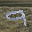
Label: 9